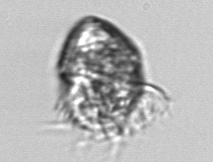
Label: Strombidium_morphotype1